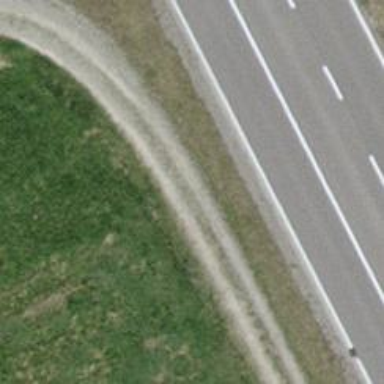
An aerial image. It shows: Track with grade1 pebblestone surface.